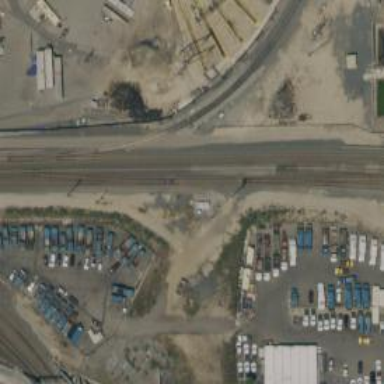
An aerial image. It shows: Railway track.